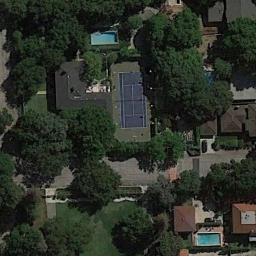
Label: tennis_court